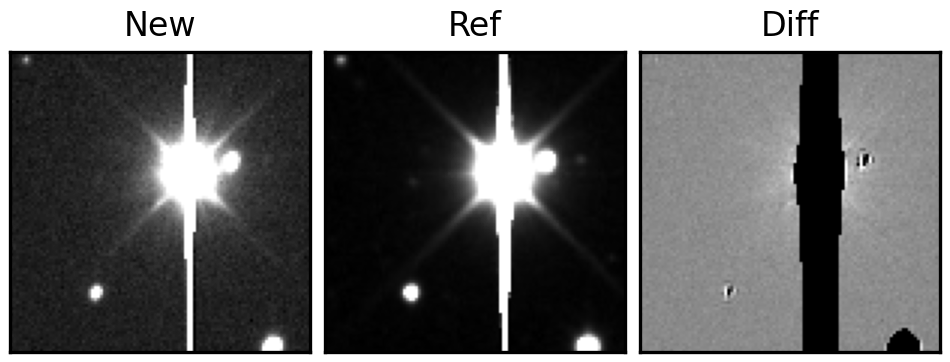
Label: bogus